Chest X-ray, AP view. Patient: 58 years old, sex M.
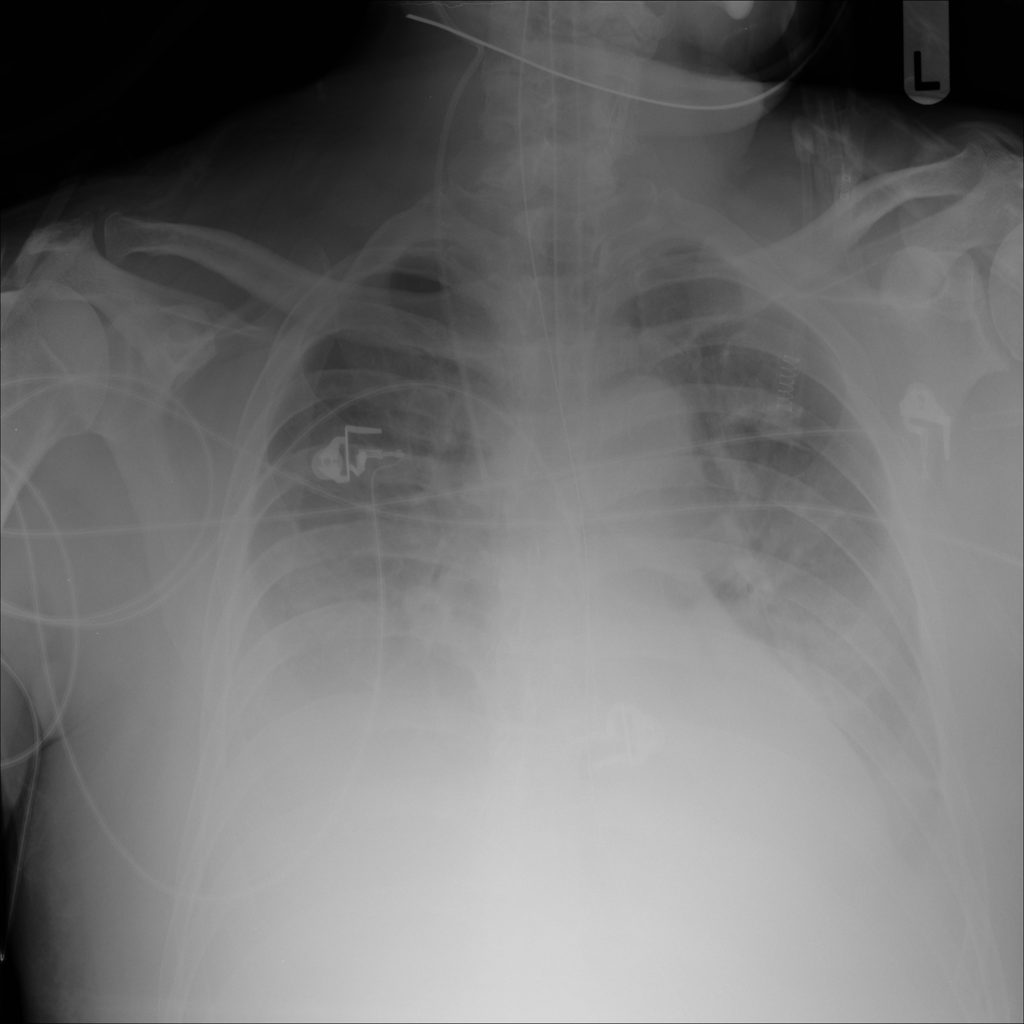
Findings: Effusion